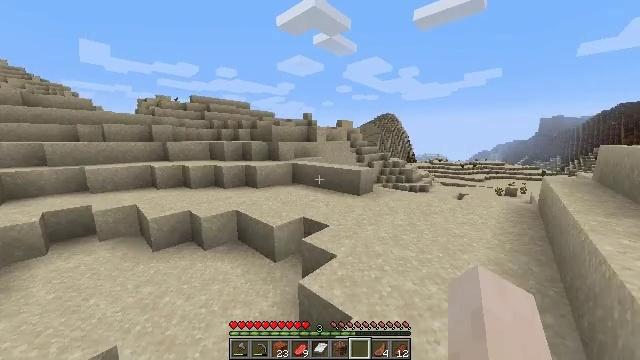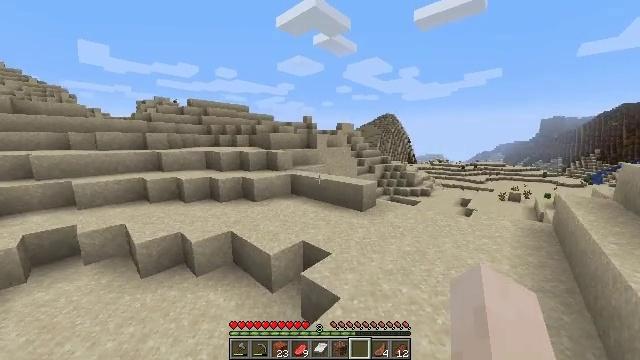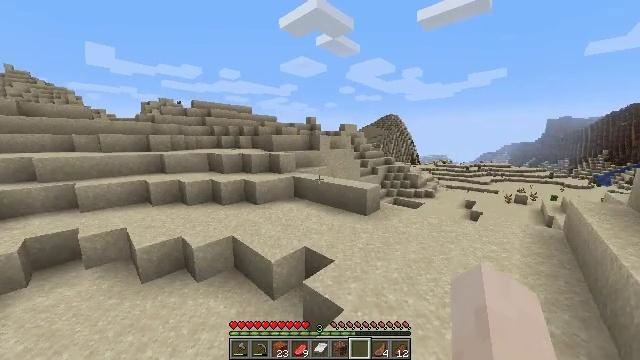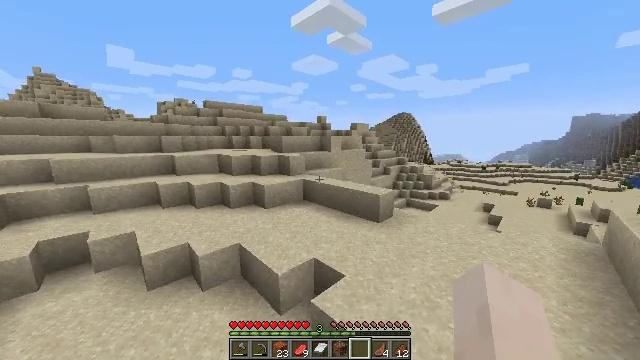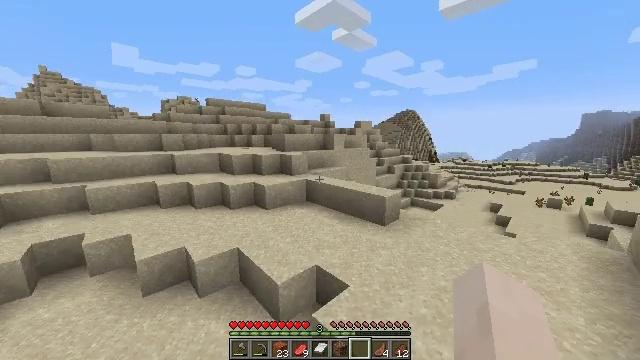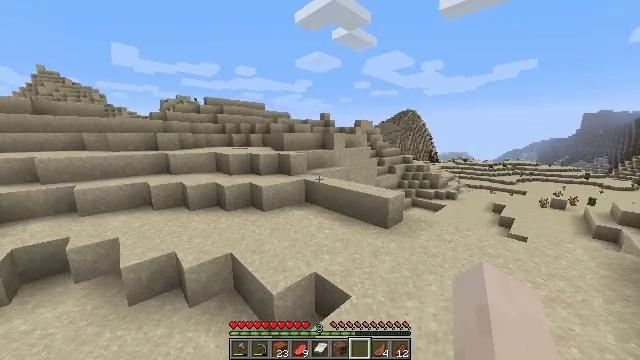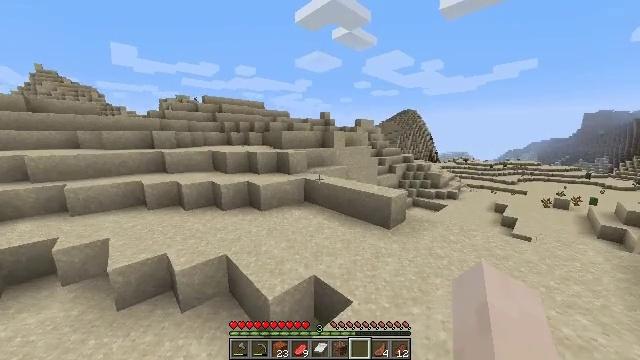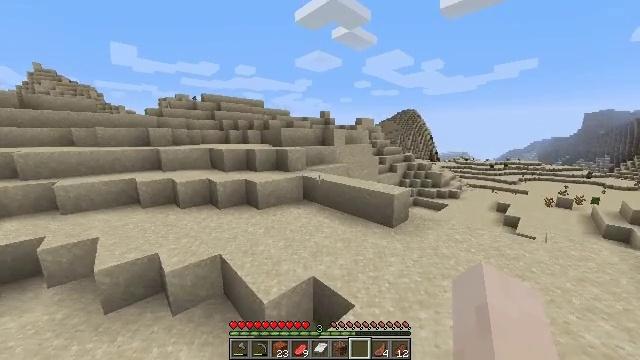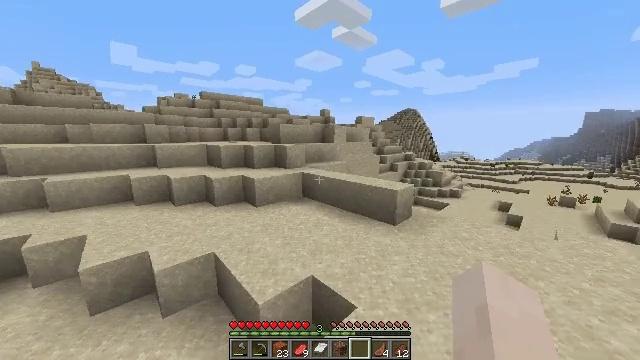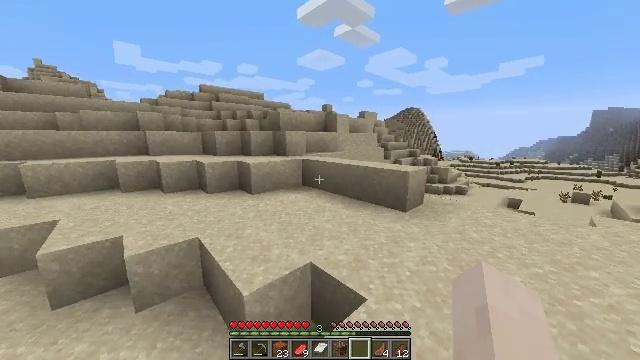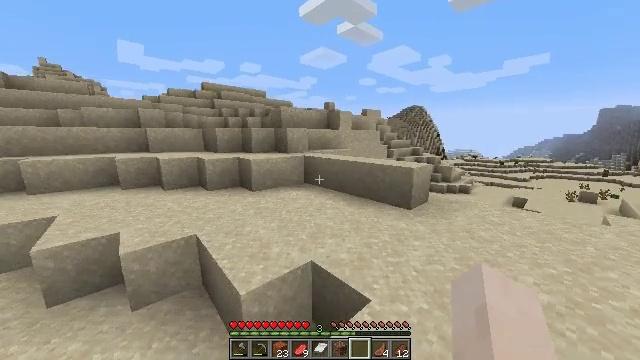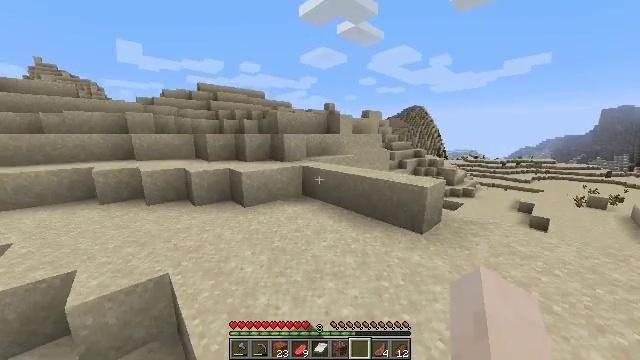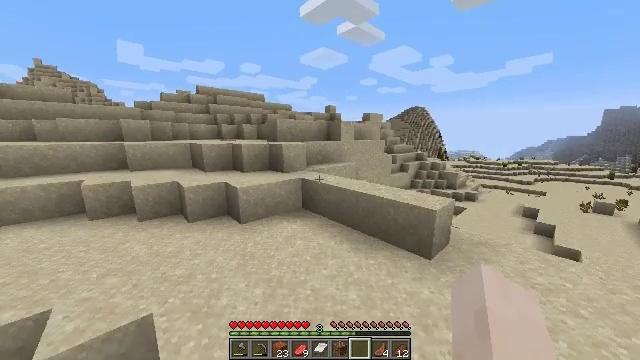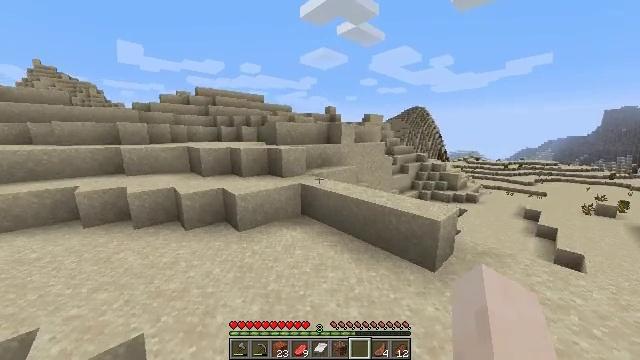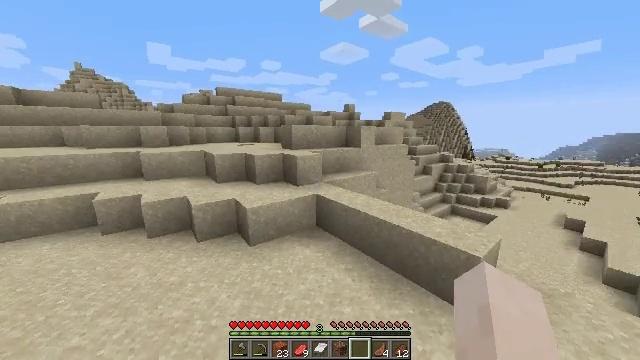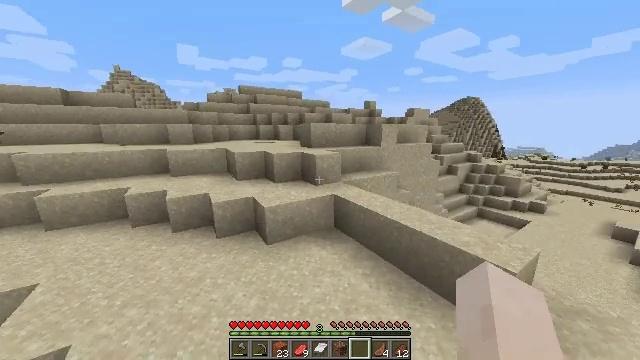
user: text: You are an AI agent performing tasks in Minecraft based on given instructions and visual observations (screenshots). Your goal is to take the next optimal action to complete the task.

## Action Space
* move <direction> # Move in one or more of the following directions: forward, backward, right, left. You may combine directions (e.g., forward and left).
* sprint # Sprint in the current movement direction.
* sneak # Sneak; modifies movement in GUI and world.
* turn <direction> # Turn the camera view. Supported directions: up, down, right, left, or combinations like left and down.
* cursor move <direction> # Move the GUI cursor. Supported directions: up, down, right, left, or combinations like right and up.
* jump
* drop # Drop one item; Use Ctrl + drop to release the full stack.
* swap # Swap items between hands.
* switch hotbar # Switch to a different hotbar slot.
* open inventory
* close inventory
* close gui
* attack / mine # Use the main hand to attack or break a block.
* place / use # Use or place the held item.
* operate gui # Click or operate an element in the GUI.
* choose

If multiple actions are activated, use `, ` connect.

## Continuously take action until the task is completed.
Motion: motion action
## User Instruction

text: Mine the dead bush in the desert.
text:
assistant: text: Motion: move forward, sprint, jump
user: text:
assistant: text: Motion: move forward, sprint, jump
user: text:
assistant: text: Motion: move forward, sprint, turn left, jump
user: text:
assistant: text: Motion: move forward, sprint, jump
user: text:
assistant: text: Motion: move forward, sprint, jump
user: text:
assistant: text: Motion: move forward, sprint, jump
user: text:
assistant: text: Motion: move forward, sprint, jump
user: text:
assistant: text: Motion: move forward, sprint, jump
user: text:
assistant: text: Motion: move forward, sprint, jump
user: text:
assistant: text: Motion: move forward, sprint, jump
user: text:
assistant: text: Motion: move forward, sprint, jump
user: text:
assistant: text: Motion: move forward, sprint, jump
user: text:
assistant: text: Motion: move forward, sprint, jump
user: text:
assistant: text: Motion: move forward, sprint, turn left and down, jump
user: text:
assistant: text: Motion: move forward and move left, sprint, turn left, jump
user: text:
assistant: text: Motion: move forward and move left, sprint, turn left, jump
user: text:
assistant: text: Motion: move forward and move left, sprint, turn left and up, jump
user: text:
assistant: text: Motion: move forward and move left, sprint, turn left, jump
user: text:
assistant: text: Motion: move forward and move left, sprint, turn left, jump
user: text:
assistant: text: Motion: move forward and move left, sprint, jump
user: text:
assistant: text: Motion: move forward and move left, sprint, jump
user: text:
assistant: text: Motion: move forward and move left, sprint, jump
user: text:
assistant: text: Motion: move forward and move left, sprint, jump
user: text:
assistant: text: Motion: move forward and move left, sprint, jump
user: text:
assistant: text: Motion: move forward and move left, sprint, jump
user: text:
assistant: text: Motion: move forward and move left, sprint, jump
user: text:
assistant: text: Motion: move forward and move left, sprint, jump
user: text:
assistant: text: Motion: move forward and move left, sprint, jump
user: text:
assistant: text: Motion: move forward and move left, sprint, jump
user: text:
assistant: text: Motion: move forward and move left, sprint, jump